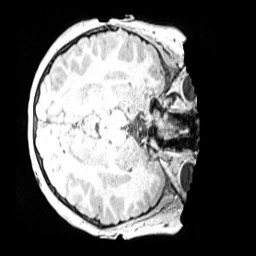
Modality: MP2RAGE
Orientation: axial
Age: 10
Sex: male
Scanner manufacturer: siemens
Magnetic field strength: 3 T
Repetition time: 4 s
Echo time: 0.00299 s